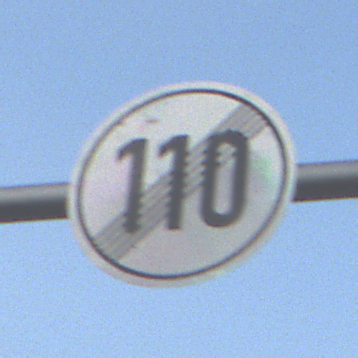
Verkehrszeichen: EndeGeschwindigkeit110
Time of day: SunriseSunset
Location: Outdoor (Nature)
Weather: PartlyCloudy
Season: NotSpecified
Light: Natural